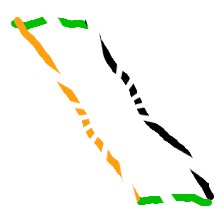
Shape: parallelogram